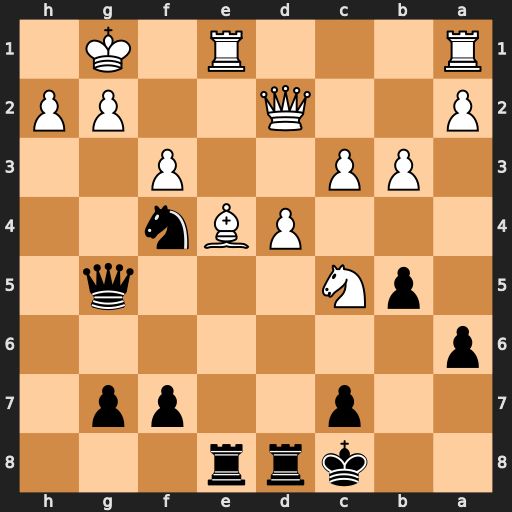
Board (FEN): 2krr3/2p2pp1/p7/1pN3q1/3PBn2/1PP2P2/P2Q2PP/R3R1K1
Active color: b
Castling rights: -
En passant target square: -
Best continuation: Nh3+ Kh1 Qxd2